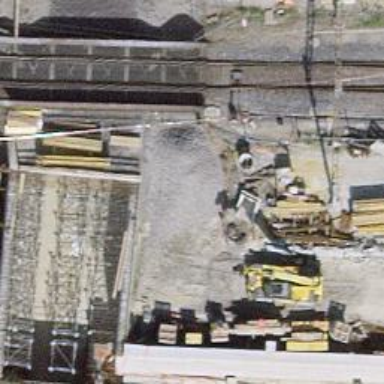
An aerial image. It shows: Railway yard with bridge over the rail.